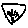
Label: triangle